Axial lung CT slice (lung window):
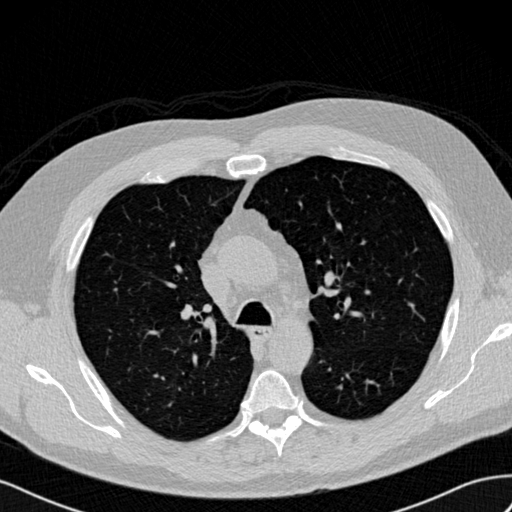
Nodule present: no